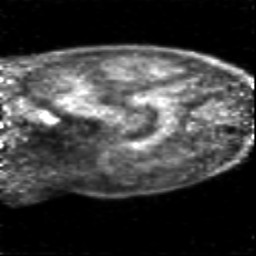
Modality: PET
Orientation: sagittal
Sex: female
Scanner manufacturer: siemens